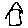
Label: house